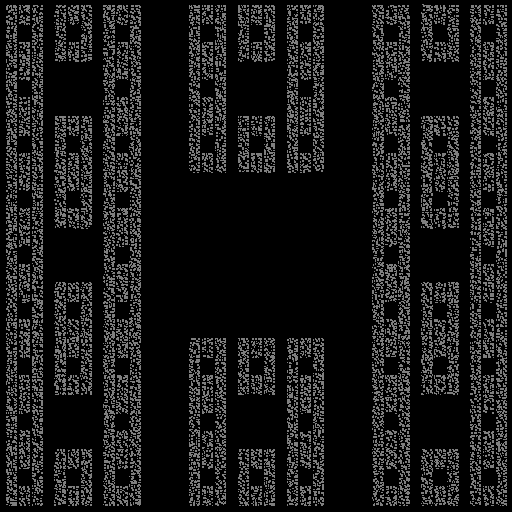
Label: sierpinski_carpet